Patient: sex M, age 42
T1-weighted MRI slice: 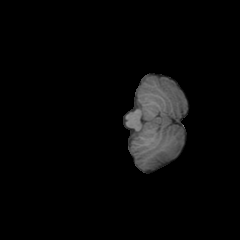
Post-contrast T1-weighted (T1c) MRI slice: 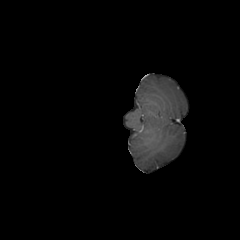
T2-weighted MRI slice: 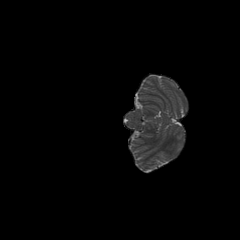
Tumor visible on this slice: no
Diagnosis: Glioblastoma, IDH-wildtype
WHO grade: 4